Question: I have HTML form and when click submit form data send to same 'php' page.But after submitting we refresh the page web browser show re-submission dialog.How it's stop form submitting while page refreshing.

'''
<form id="cfrm" method="post" action=".">
<label>If you don't like this colors you can suggest it from here by selecting or copy and paste &nbsp;</label><input class="color" type="text" name="color1" placeholder="Color 1:ex #AAA" required=""/>
<input class="color" type="text" name="color2" placeholder="Color 1:ex #CFC" required=""/>
<input type="submit" id="click" value="Set Colors" name="btnSubmit" />
</form>
'''
'''
<?php
if (isset($_POST["btnSubmit"])) {
$c1 = isset($_POST['color1']) ? $_POST['color1'] : '';
$c2 = isset($_POST['color2']) ? $_POST['color2'] : '';
//and do some task here
}
?>
'''
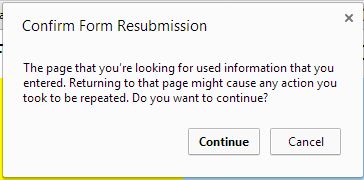
Answer: '''
<?php
if(isset($_POST['submit']))
{
//Your code comes here
//Redirect at the end of process
header('Location: http://www.example.com/redirect.php');
}
?>
'''